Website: lowes
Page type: stored-credit-cards
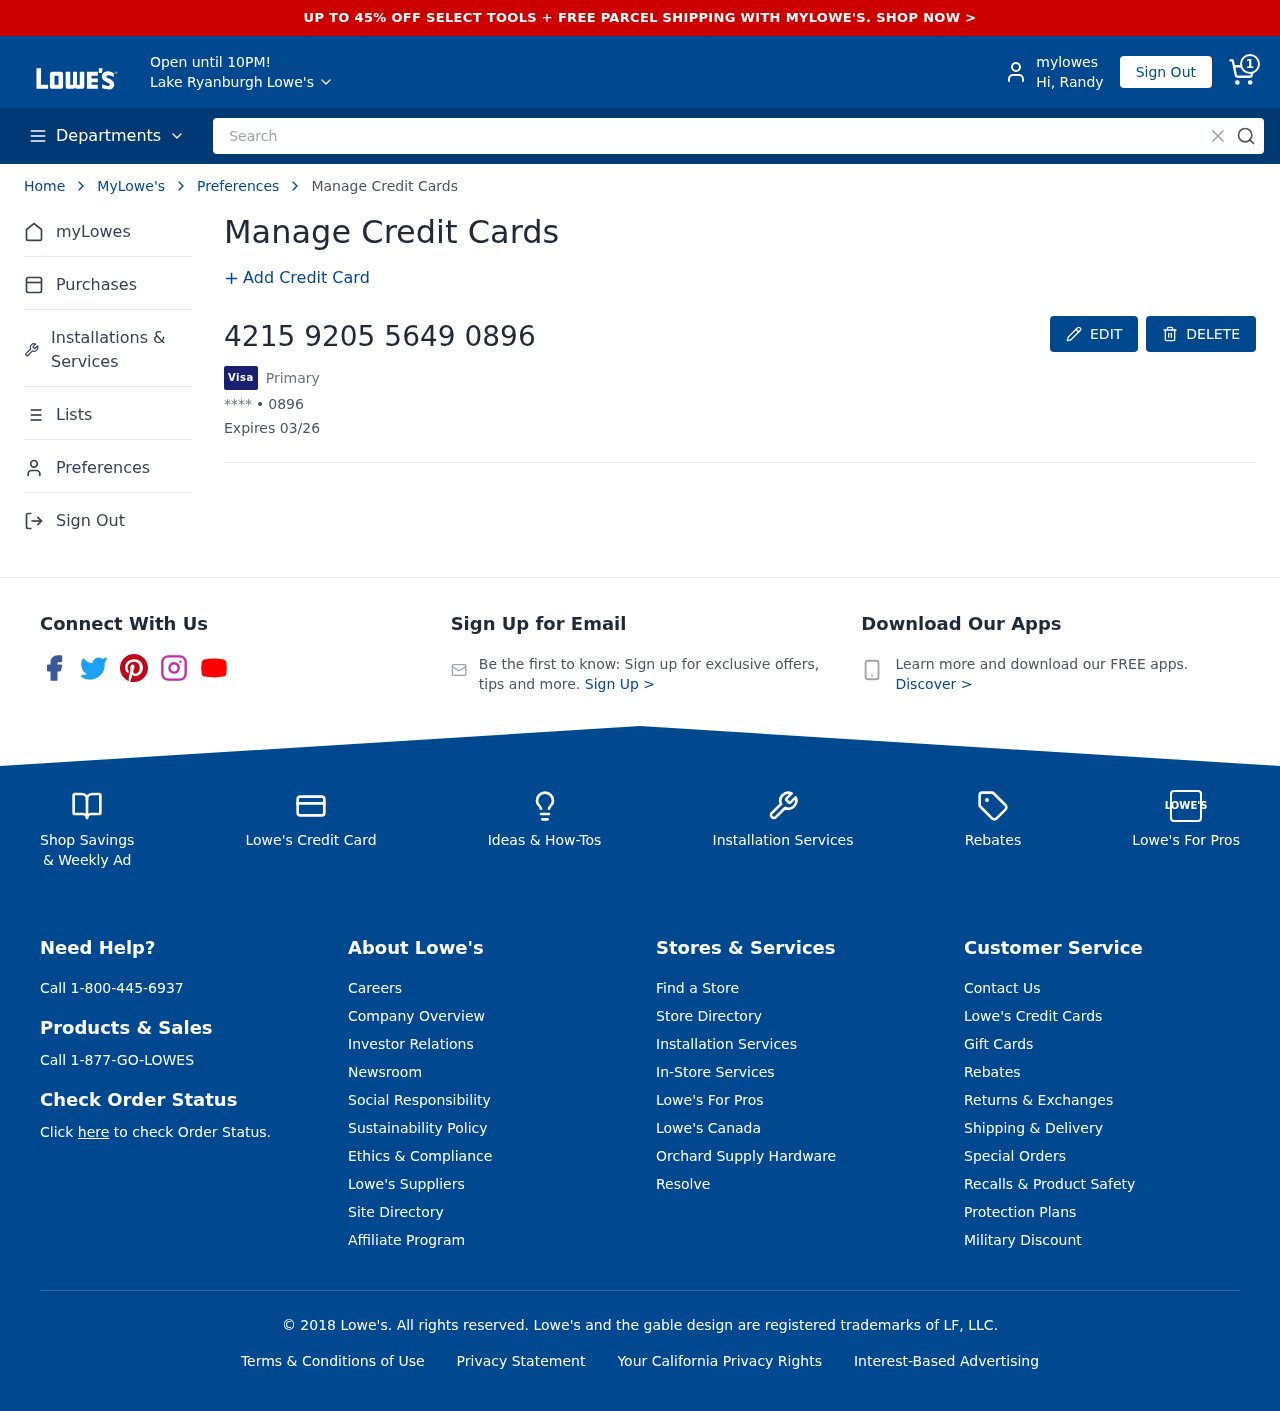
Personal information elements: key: PII_CARD_EXPIRY
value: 03/26
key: PII_CARD_LAST4
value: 0896
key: PII_CARD_NUMBER
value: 4215 9205 5649 0896
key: PII_CARD_TYPE
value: Visa
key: PII_CITY
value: Lake Ryanburgh
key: PII_FIRSTNAME
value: Randy
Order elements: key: ORDER_NUM_ITEMS
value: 1
Search elements: key: HEADER_SEARCH
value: Search